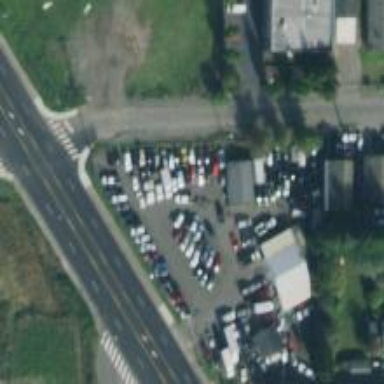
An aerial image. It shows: Commercial area with car shop.